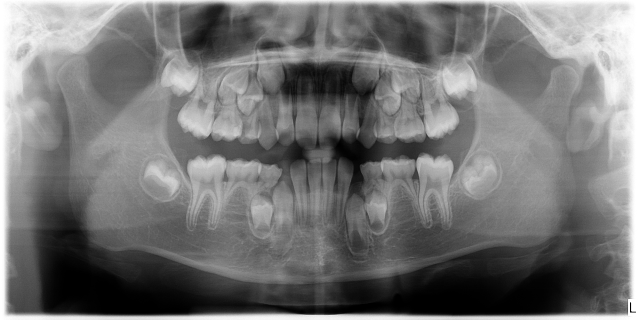
adult